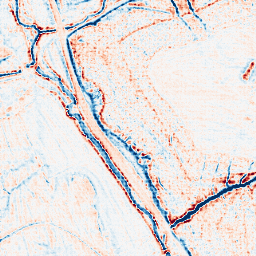
Category: edge_preserving
Decomposition family: anisotropic_diffusion
Decomposition parameters: iterations: 20
kappa: 30
gamma: 0.1
Upsampling method: sinc_hamming
Upsampling parameters: scale: 4
kernel_size: 4
Upsampling scale: 4